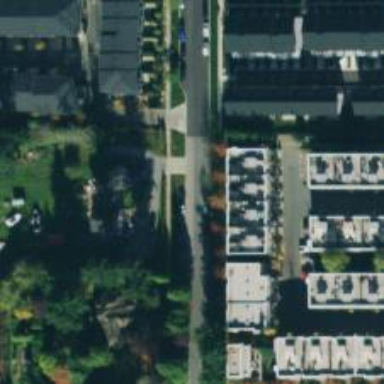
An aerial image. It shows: Residential road with asphalt surface and separate sidewalk.